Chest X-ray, PA view. Patient: 53 years old, sex M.
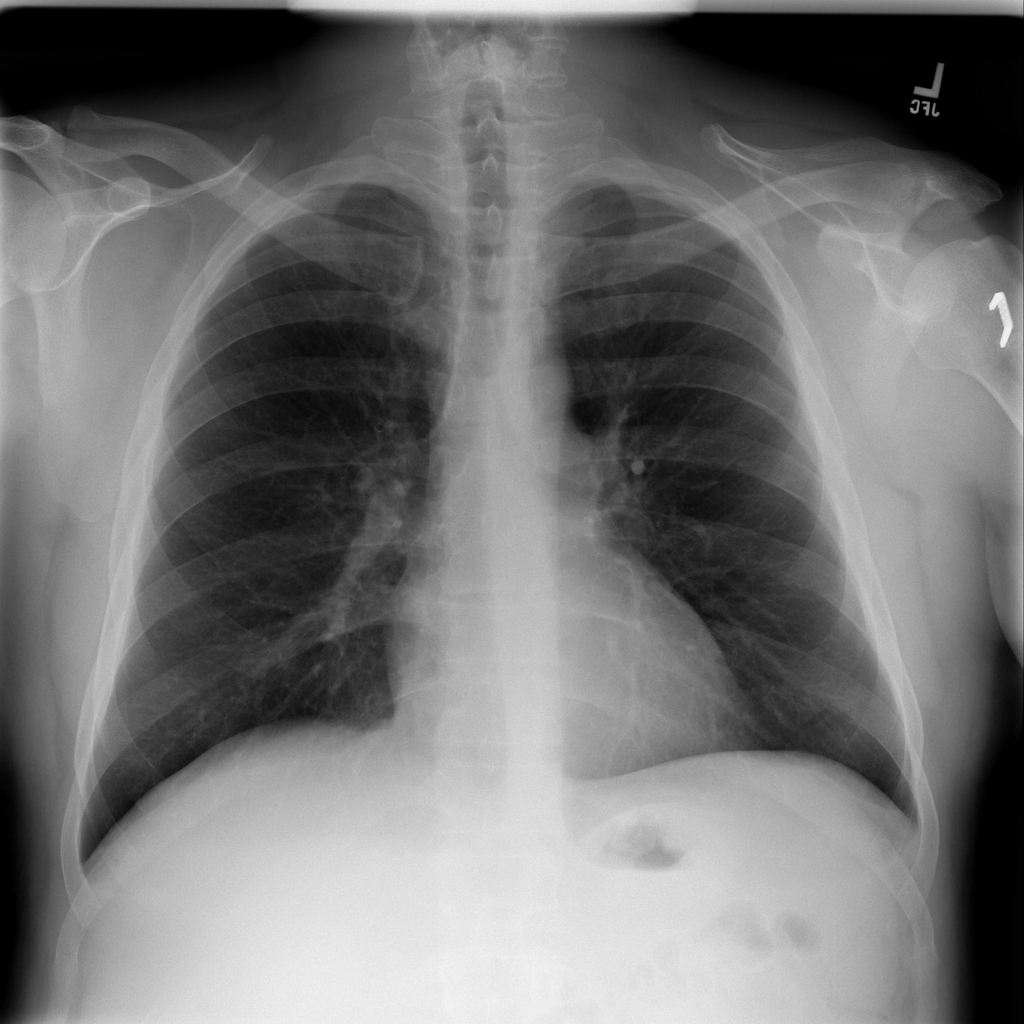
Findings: No Finding